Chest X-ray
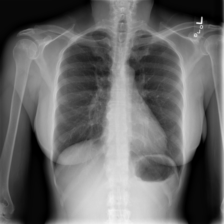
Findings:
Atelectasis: negative
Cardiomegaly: negative
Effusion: negative
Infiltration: negative
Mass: negative
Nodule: negative
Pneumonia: negative
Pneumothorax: negative
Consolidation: negative
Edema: negative
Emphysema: negative
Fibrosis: negative
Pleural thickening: negative
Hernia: negative